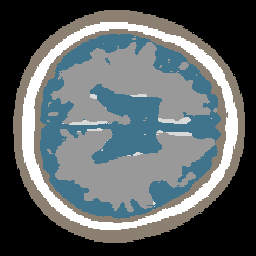
Label: no_lesion